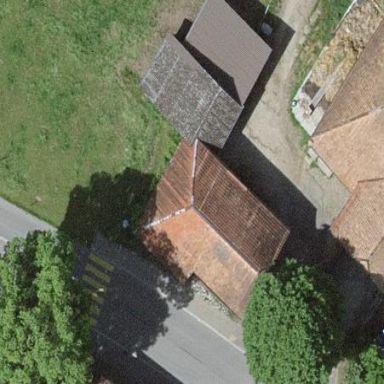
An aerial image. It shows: Barn.